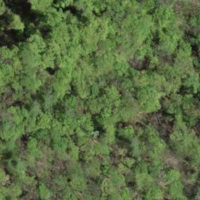
EUNIS habitat code: 41
Species observed at this site:
Hamearis lucina